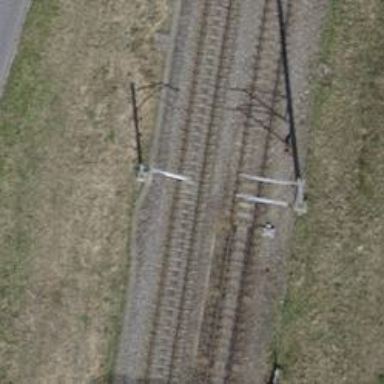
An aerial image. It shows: Railway switch.